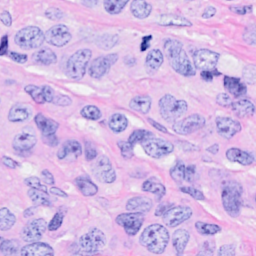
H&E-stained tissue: Breast